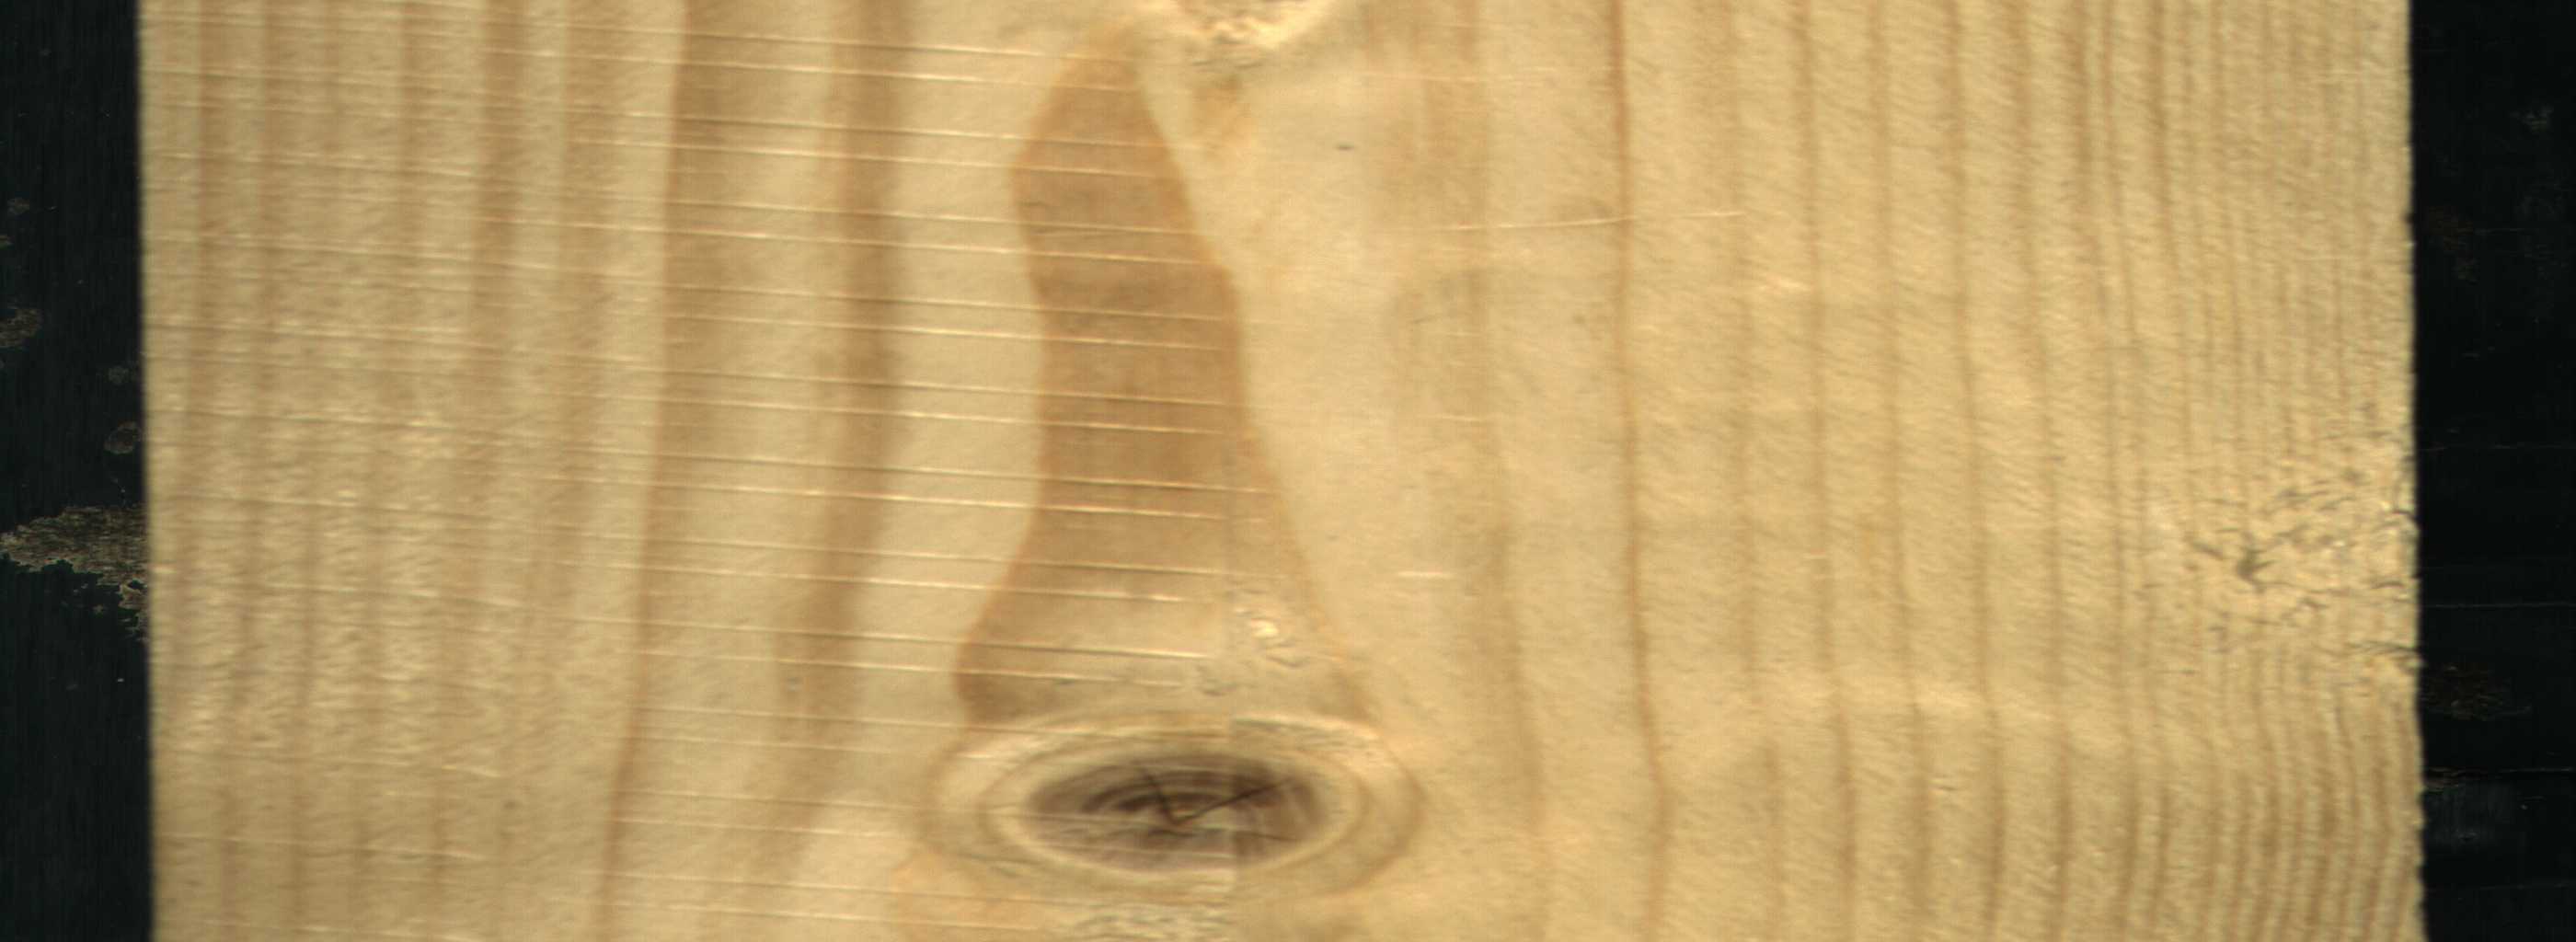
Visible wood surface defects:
knot_with_crack